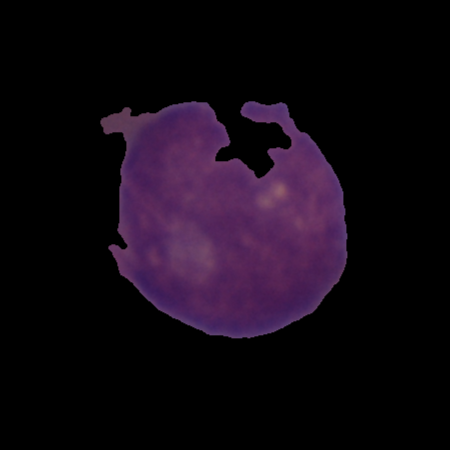
Label: cancer